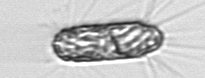
Label: Corethron_hystrix